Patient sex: M
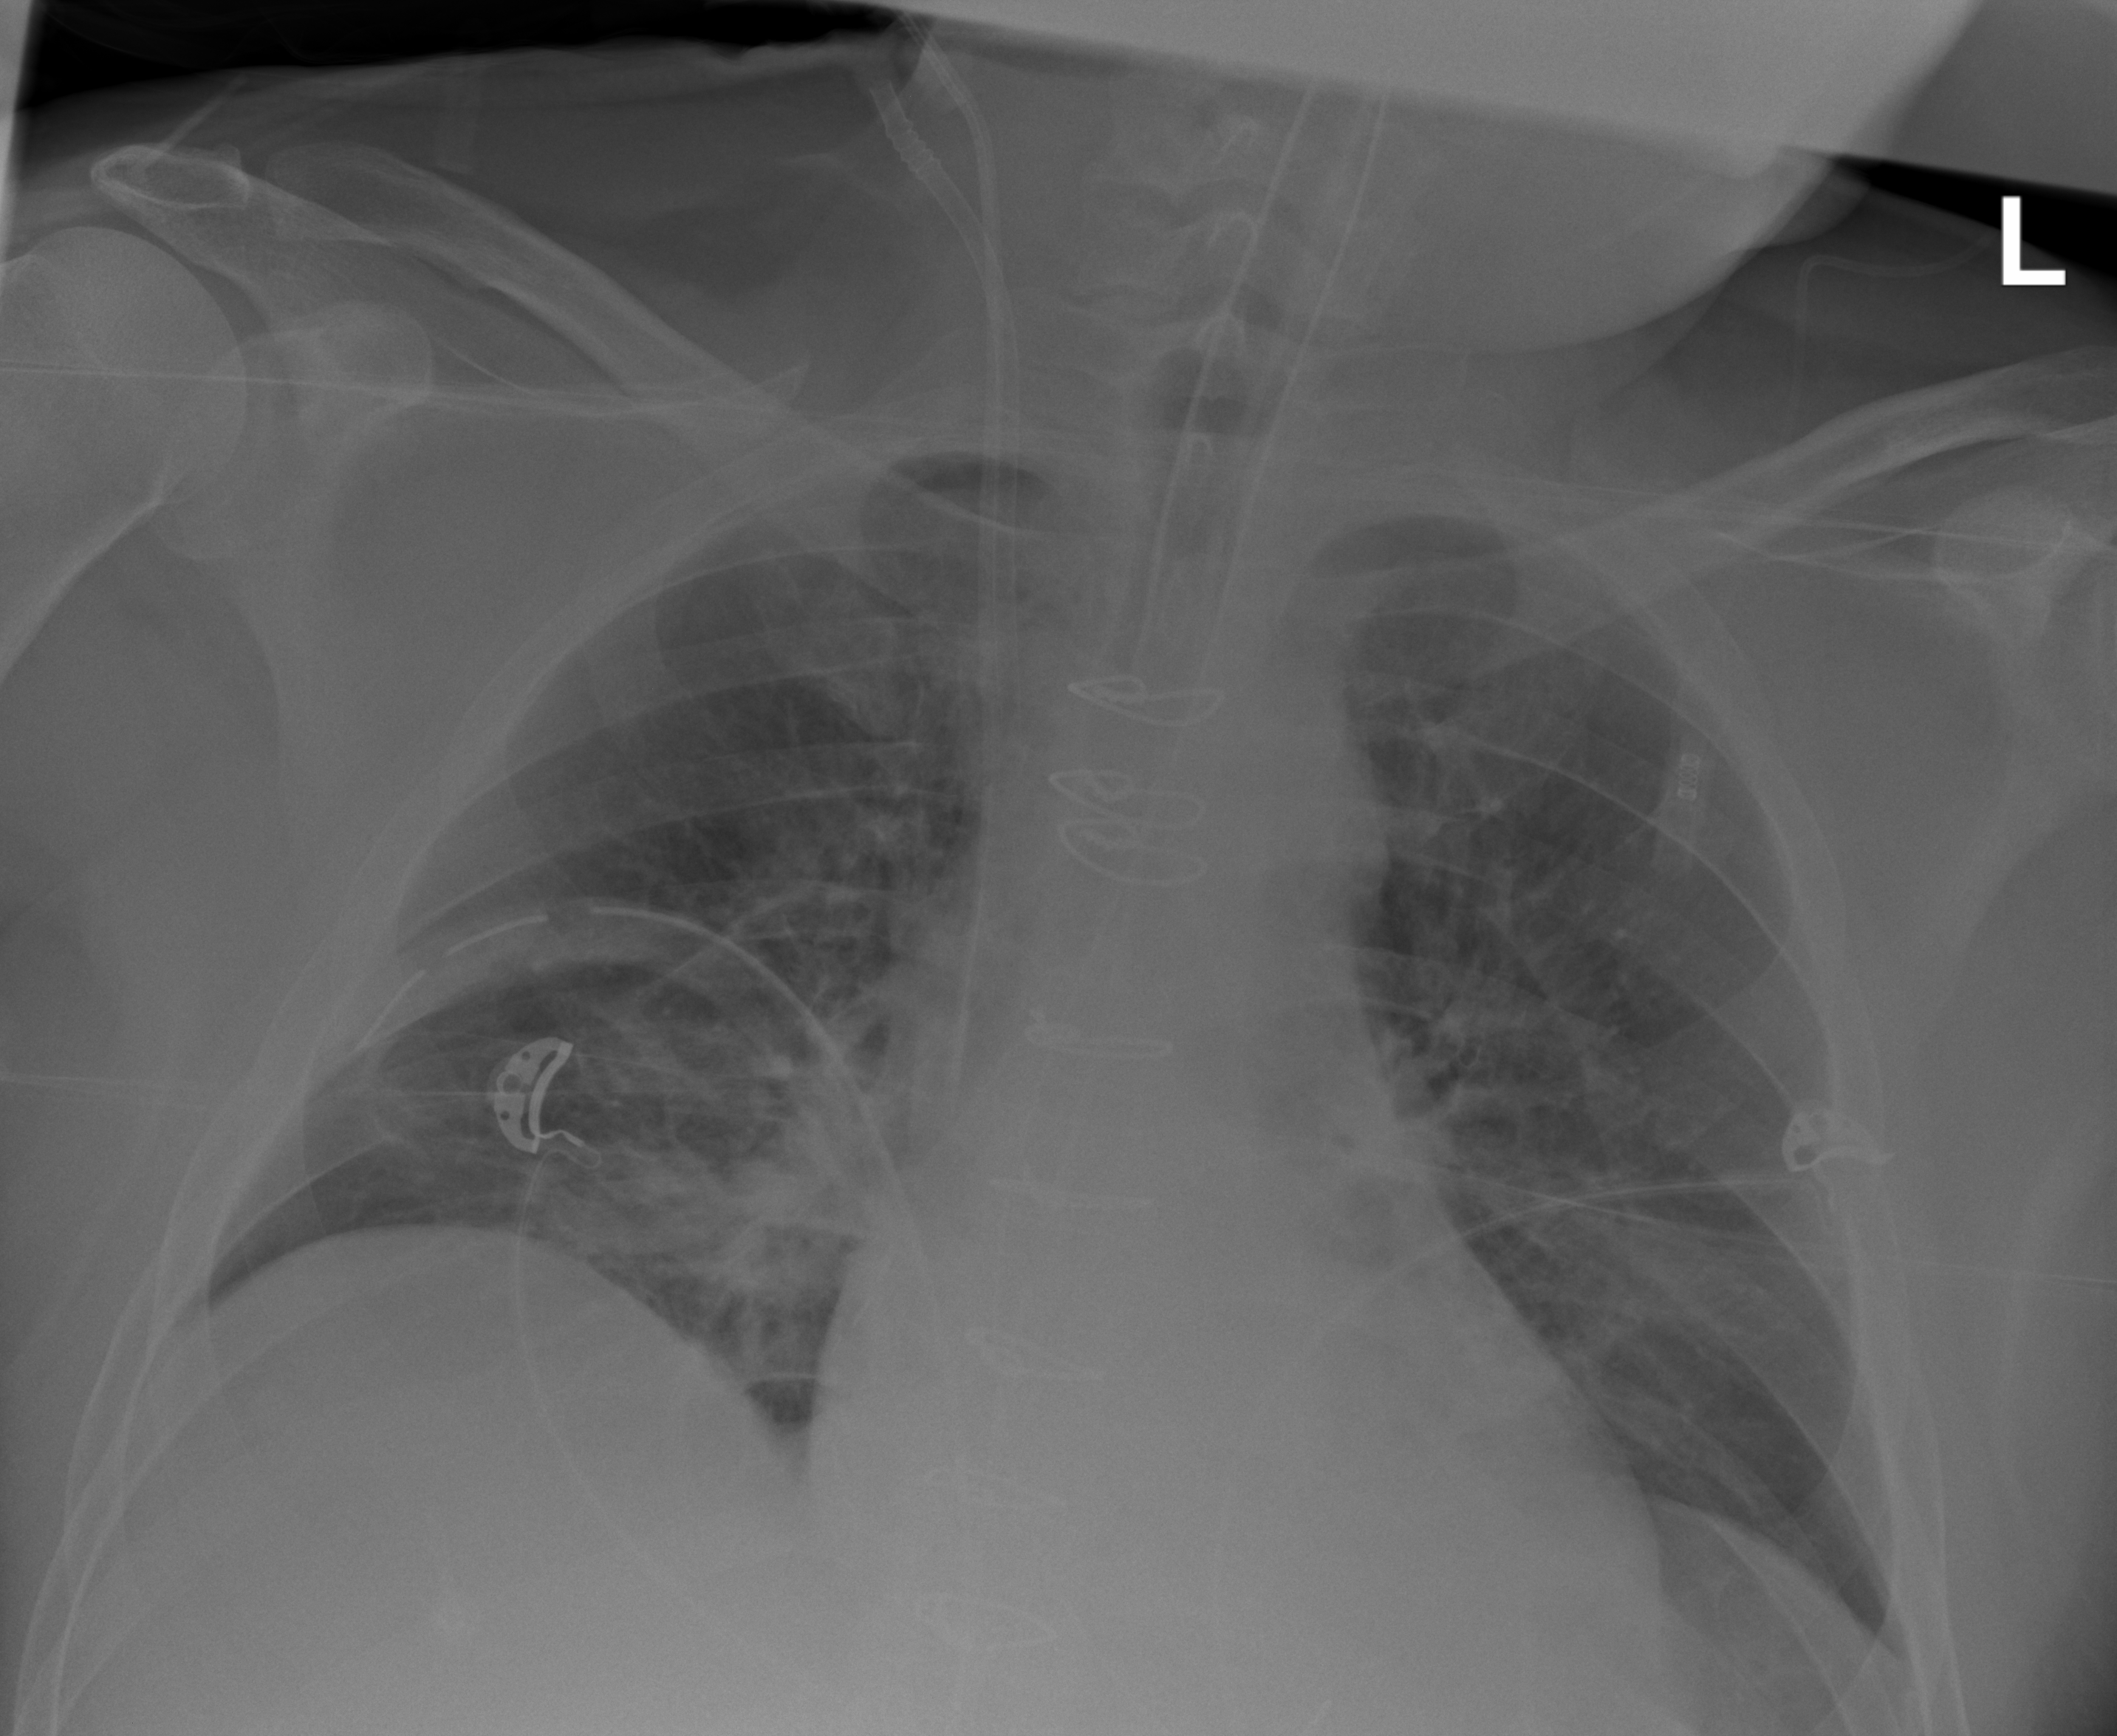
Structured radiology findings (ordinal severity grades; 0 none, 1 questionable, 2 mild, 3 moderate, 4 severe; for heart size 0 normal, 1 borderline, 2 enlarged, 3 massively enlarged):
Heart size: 1
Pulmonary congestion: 2
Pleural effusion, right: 0
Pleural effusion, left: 0
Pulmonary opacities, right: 2
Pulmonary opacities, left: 2
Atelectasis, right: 2
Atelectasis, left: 2